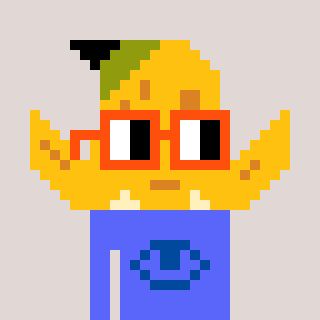
a pixel art character with square orange glasses, a banana-shaped head and a purple-colored body on a warm background